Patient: sex F, age 38
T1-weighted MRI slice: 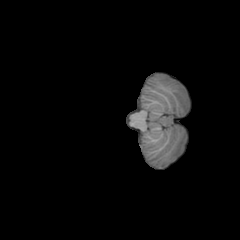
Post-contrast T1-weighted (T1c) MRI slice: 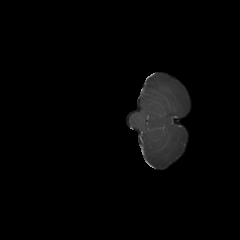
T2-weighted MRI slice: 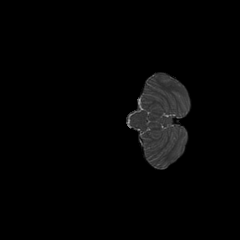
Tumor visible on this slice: no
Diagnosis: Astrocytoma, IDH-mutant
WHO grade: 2